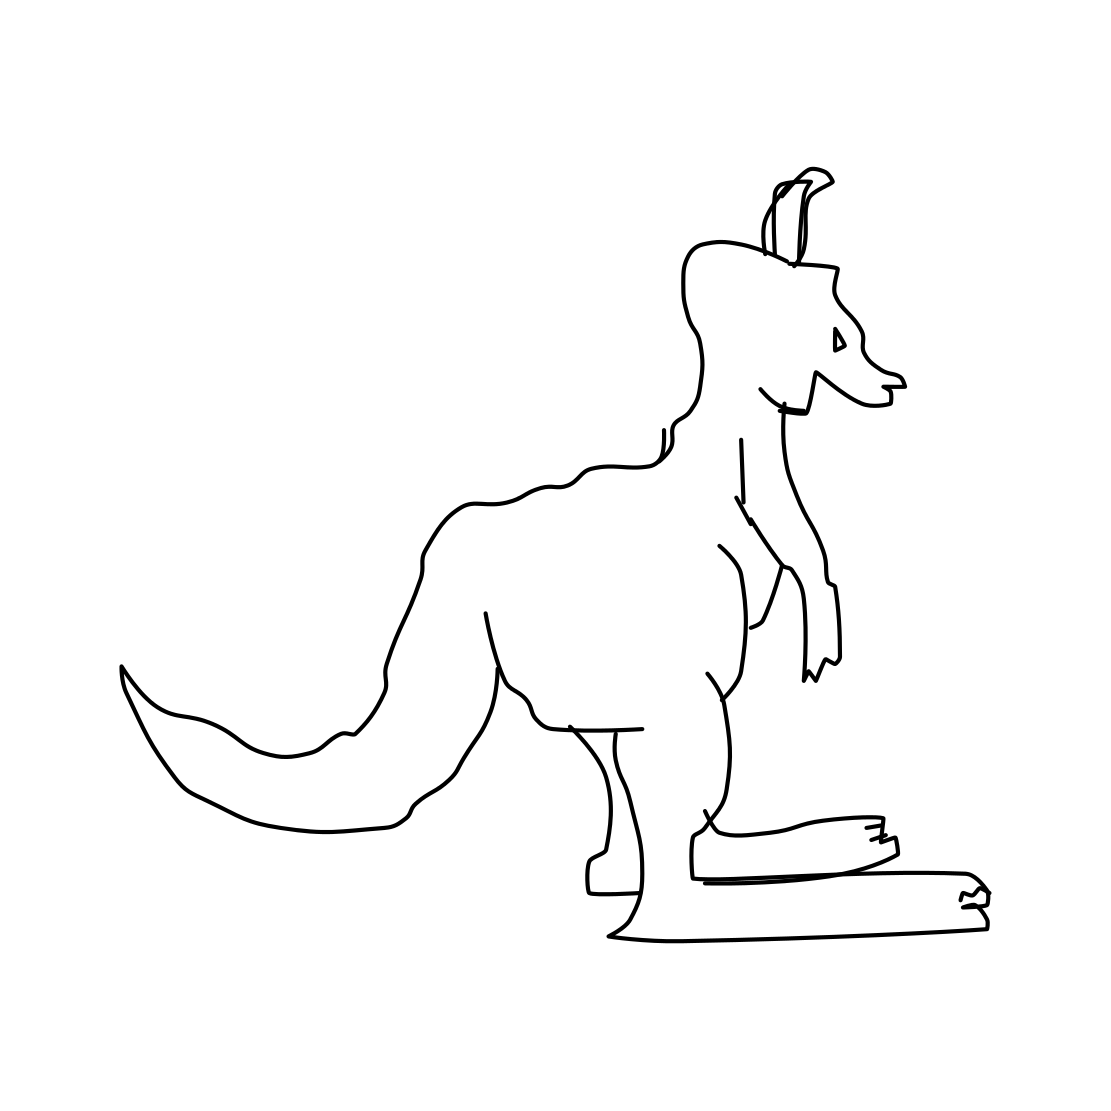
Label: kangaroo